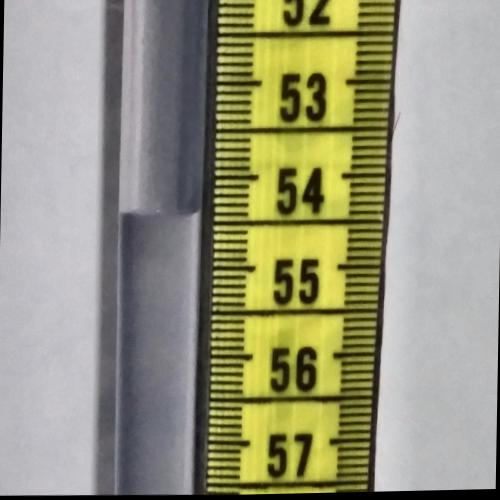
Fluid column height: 54.4 cm